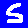
Digit: 5